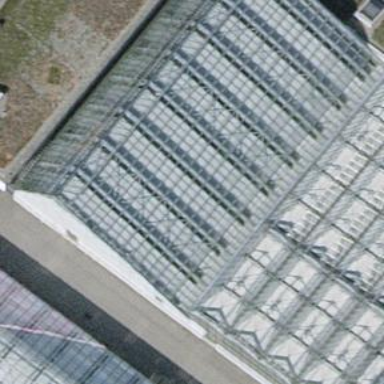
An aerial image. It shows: Greenhouse which is tourist attraction.